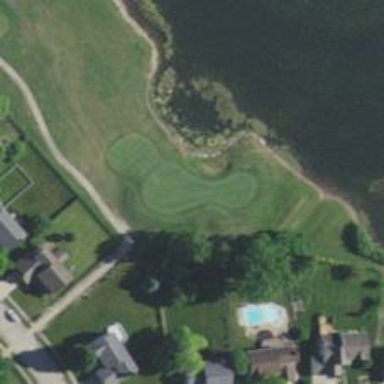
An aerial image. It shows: Golf hole.